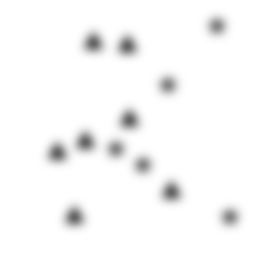
Squares: 0
Triangles: 7
Stars: 5
Total shapes: 12